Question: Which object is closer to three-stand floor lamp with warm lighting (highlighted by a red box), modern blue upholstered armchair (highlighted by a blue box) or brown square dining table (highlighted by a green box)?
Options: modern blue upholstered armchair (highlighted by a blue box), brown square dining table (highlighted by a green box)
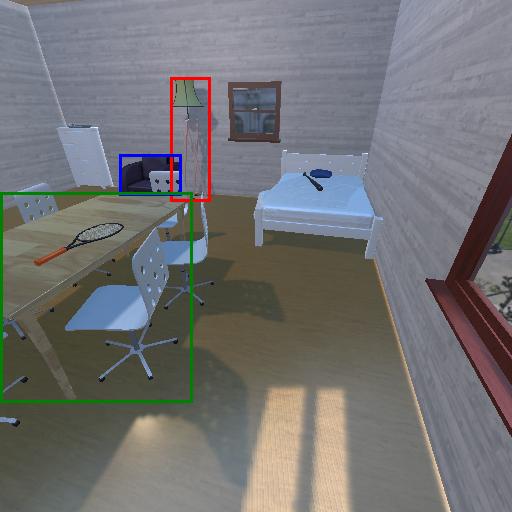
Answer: modern blue upholstered armchair (highlighted by a blue box)